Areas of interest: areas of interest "Residential"
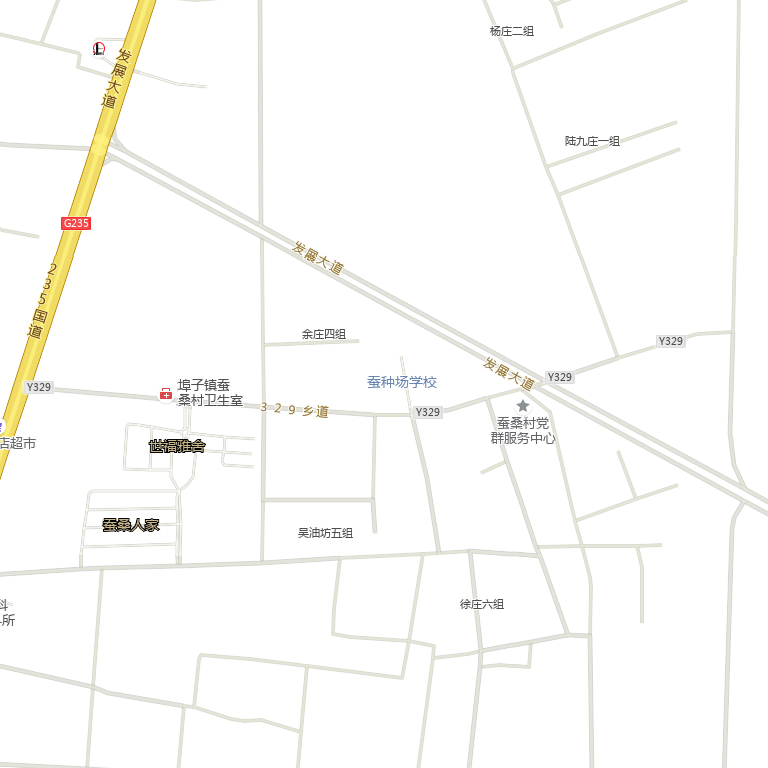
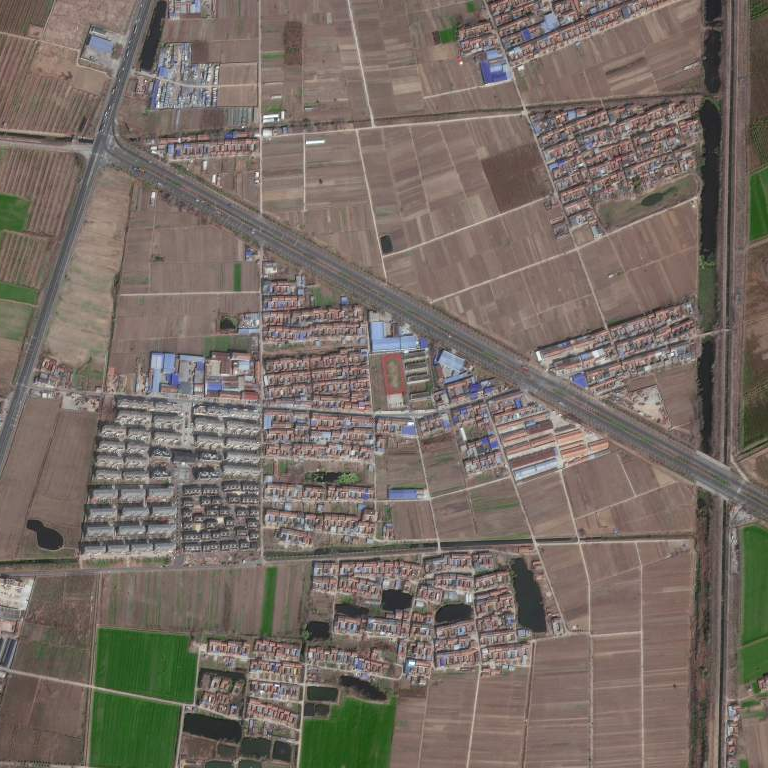